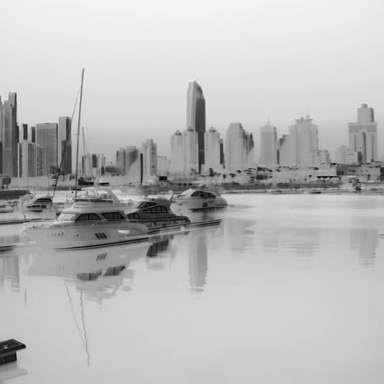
There are four canoes in the infrared image.